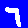
Digit: 7